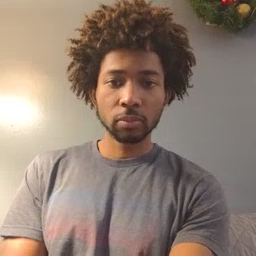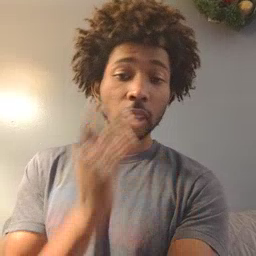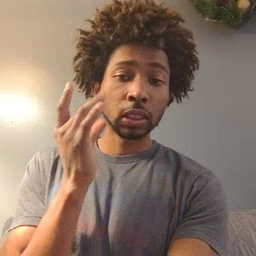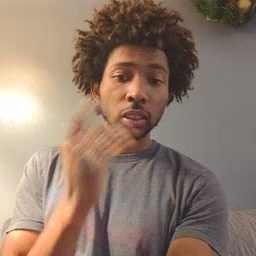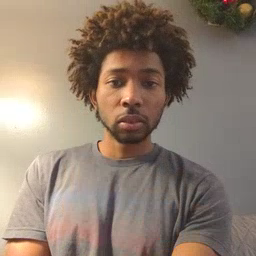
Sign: kitty